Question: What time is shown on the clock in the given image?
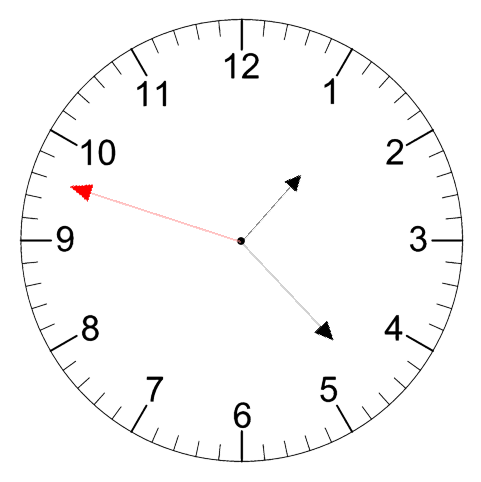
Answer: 01:22:48